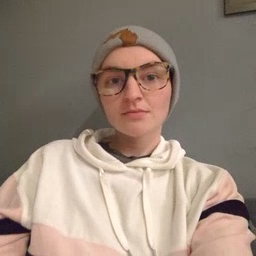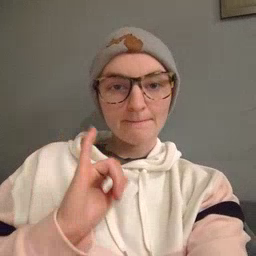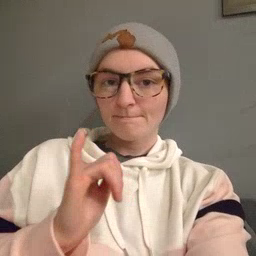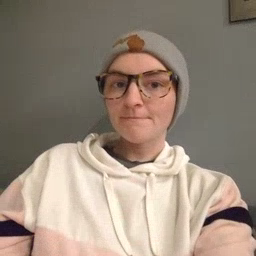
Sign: same